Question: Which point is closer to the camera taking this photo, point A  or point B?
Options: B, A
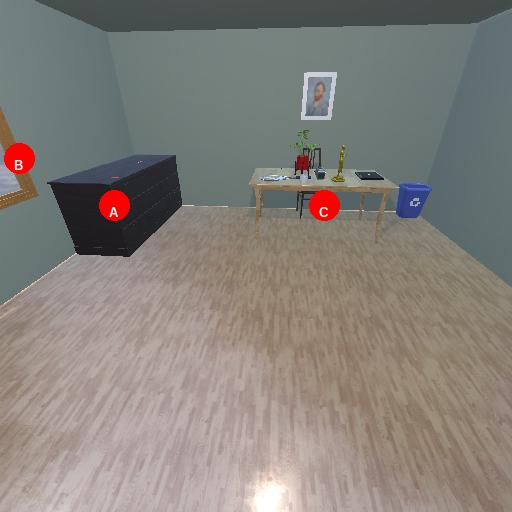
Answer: B